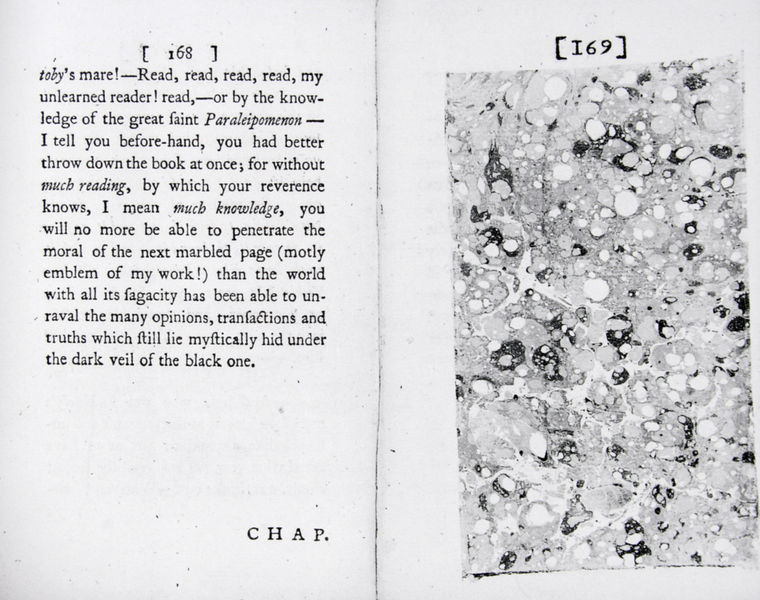
Titel: Doppelseite aus "The Life and Opinions of Tristram Shandy, Gentleman, vol.III, chap.36
Künstler: Laurence Sterne
Standort: London
Institution: British Library
Schlagwörter: blau, weiß, grau, marmor, schwarz, muster, stein, bild, klassizismus, england, schrift, zwei, abstrakt, farbe, grafik, graphik, dekoration, detail, zahlen, ziffern, dekor, lesen, stuck, foto, fotografie, photographie, punkte, buch, druck, seite, illustration, schwarzweiß, text, kreise, kopie, buchdruck, buchseite, photo, flecken, seiten, zahl, ziffer, struktur, blasen, kleckse, tropfen, gedruckt, typographie, englisch, abbildung, chemie, kapitel, traktat, palladianismus, anleitung, falz, doppelseite, lexikon, lehrbuch, roman, seitenzahl, seitenzahlen, mikroaufnahme, novelle, seitenangabe, icherzähler, wörterbuch, 168, marmorstuck, burlington